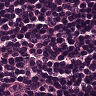
Metastatic tissue present: no